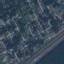
Land use / land cover: Residential